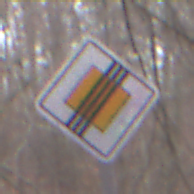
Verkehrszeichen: EndeVorfahrtsstrasse
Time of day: Midday
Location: Outdoor (Nature)
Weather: Overcast
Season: Autumn
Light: Natural